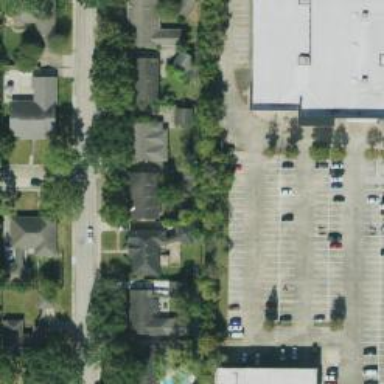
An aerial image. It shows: Parking space.